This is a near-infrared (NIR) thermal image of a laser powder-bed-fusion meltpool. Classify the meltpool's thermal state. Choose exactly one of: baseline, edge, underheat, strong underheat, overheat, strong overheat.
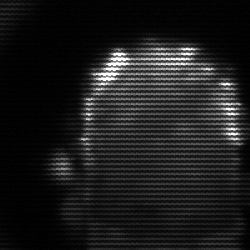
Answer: baseline